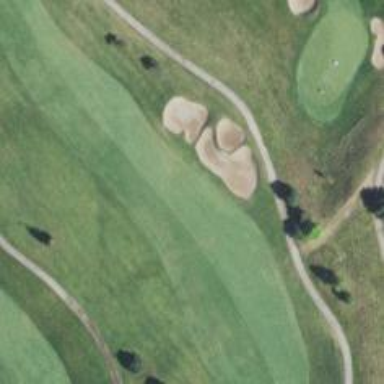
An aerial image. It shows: Golf hole.